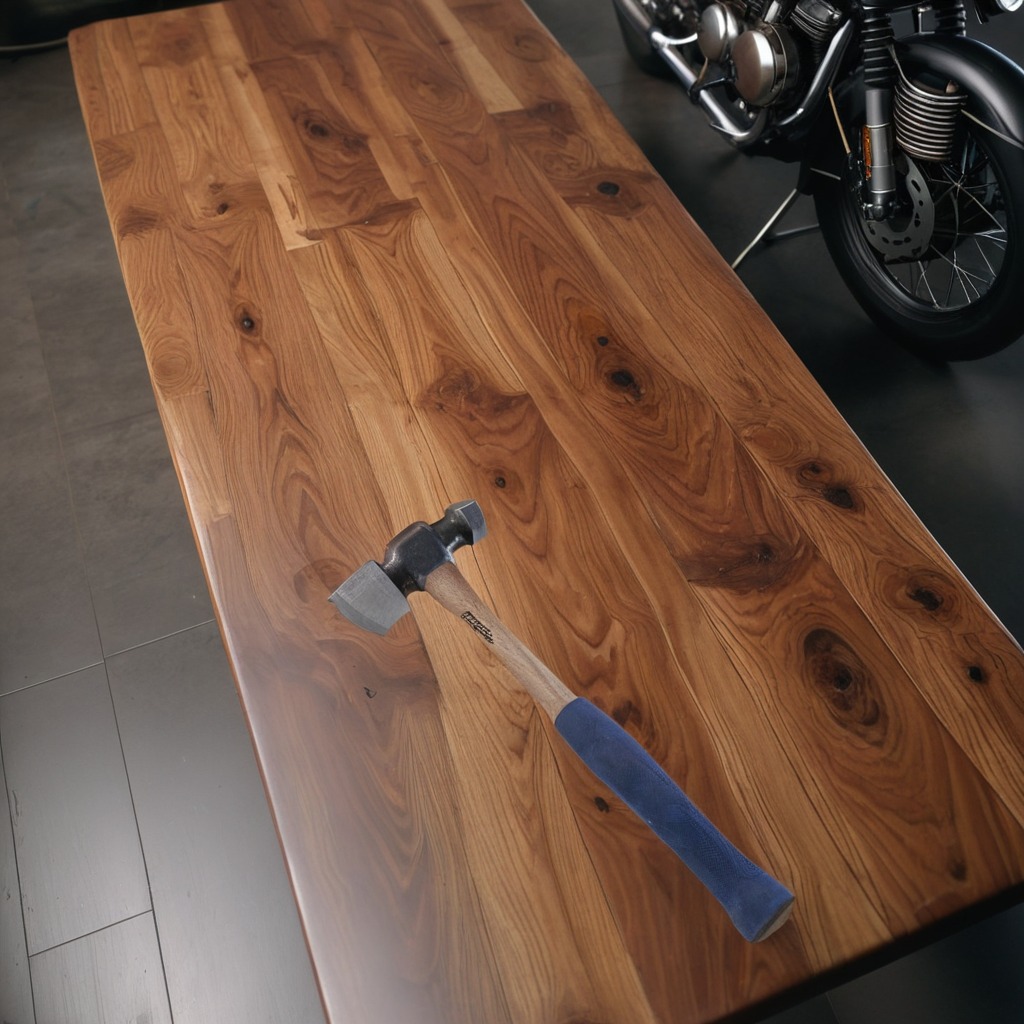
A hammer is lying on the wooden table in the garage.